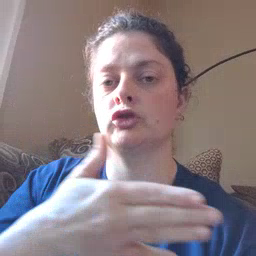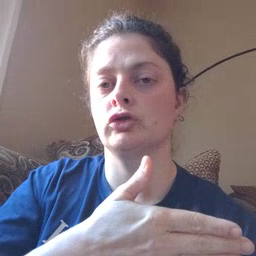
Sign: fish